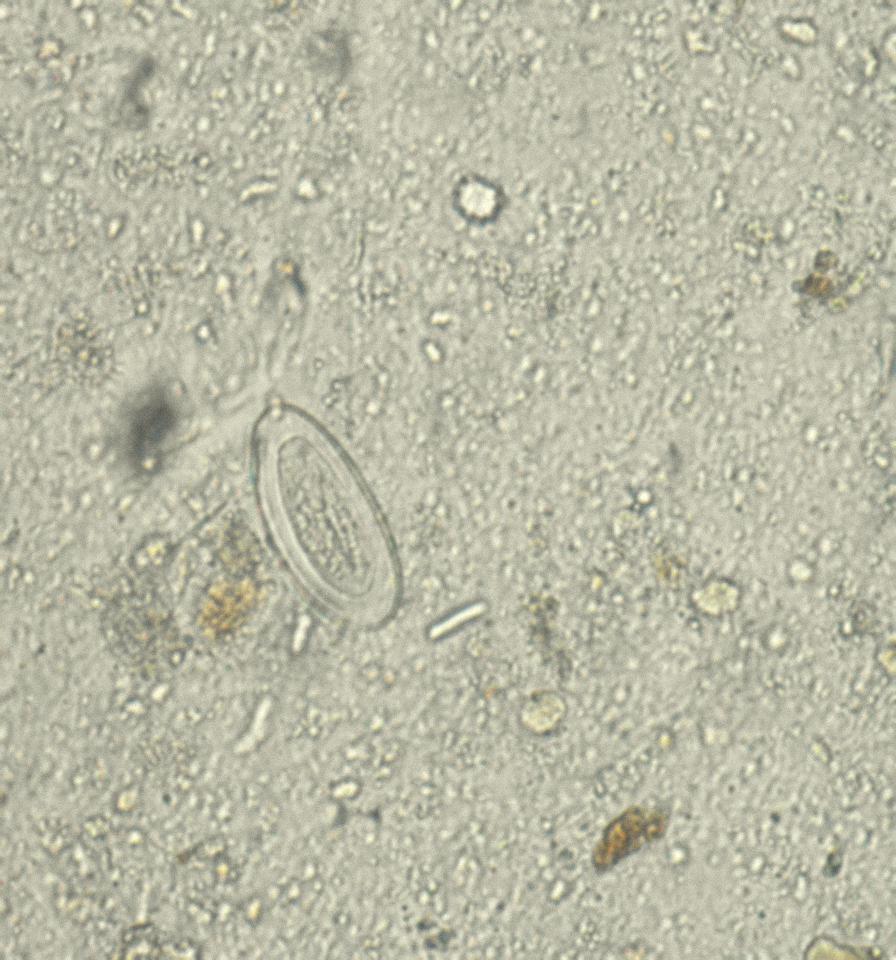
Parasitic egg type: Enterobius vermicularis